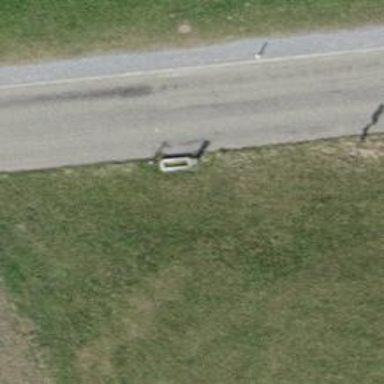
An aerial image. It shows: Drinking fountain for providing drinking water.